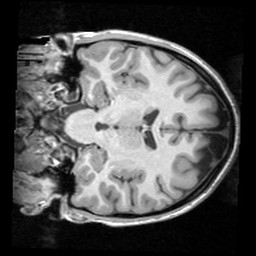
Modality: T1w
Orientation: coronal
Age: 28
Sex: female